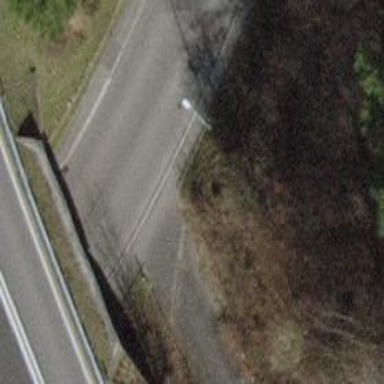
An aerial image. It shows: Sidewalk with asphalt surface. It is tunnel footway.